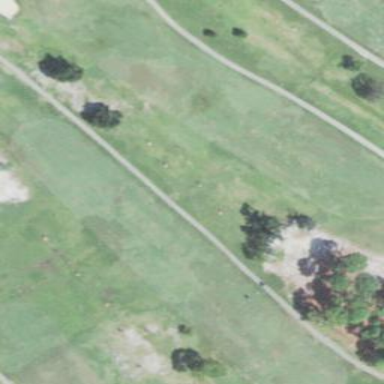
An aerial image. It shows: Rough area on grassy golf course.